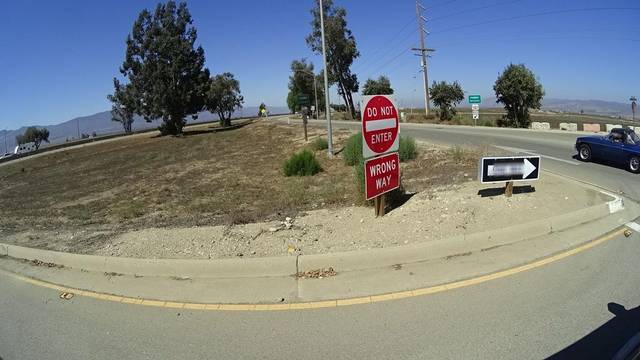
Region: United States
Coordinates: 36.341, -121.256